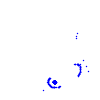
Particle: pion